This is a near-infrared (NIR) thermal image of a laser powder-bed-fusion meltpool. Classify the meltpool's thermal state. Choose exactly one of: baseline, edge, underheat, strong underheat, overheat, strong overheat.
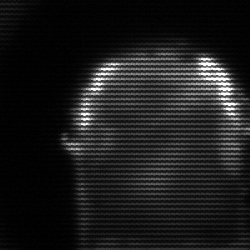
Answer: baseline